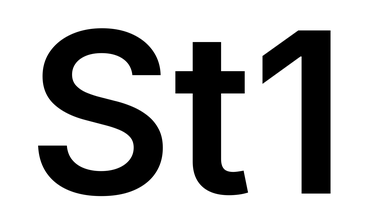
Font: Inter_SemiBold